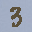
Label: 3